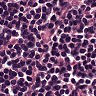
Metastatic tissue present: no